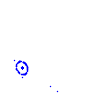
Particle: kaon